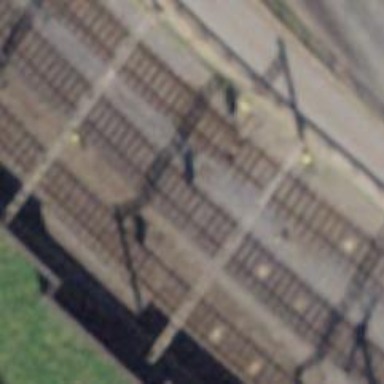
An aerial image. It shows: Disused railway siding with one track. The track is electrified with contact line.